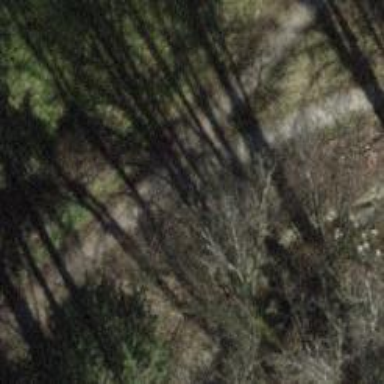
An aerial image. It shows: Path.